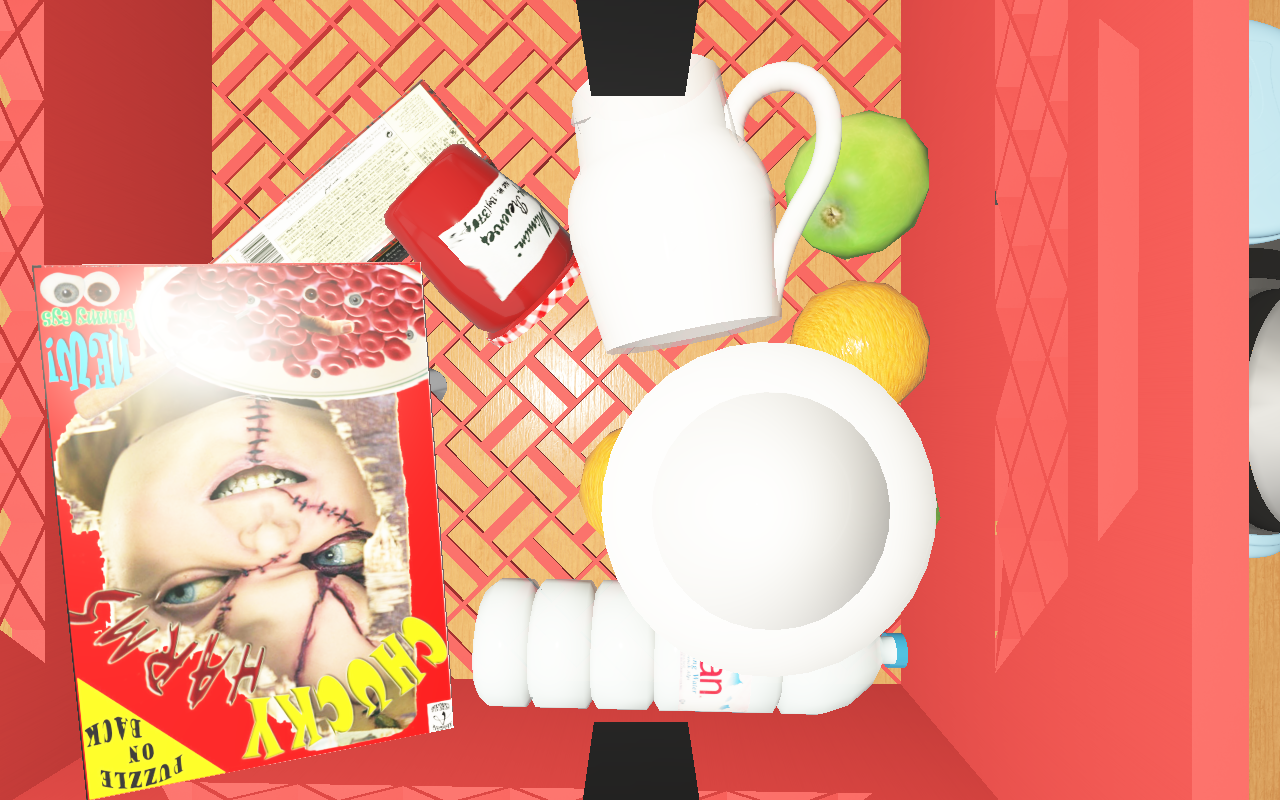
Objects in the scene:
apple
apple
wineglass
cereal box
cereal box
biscuit box